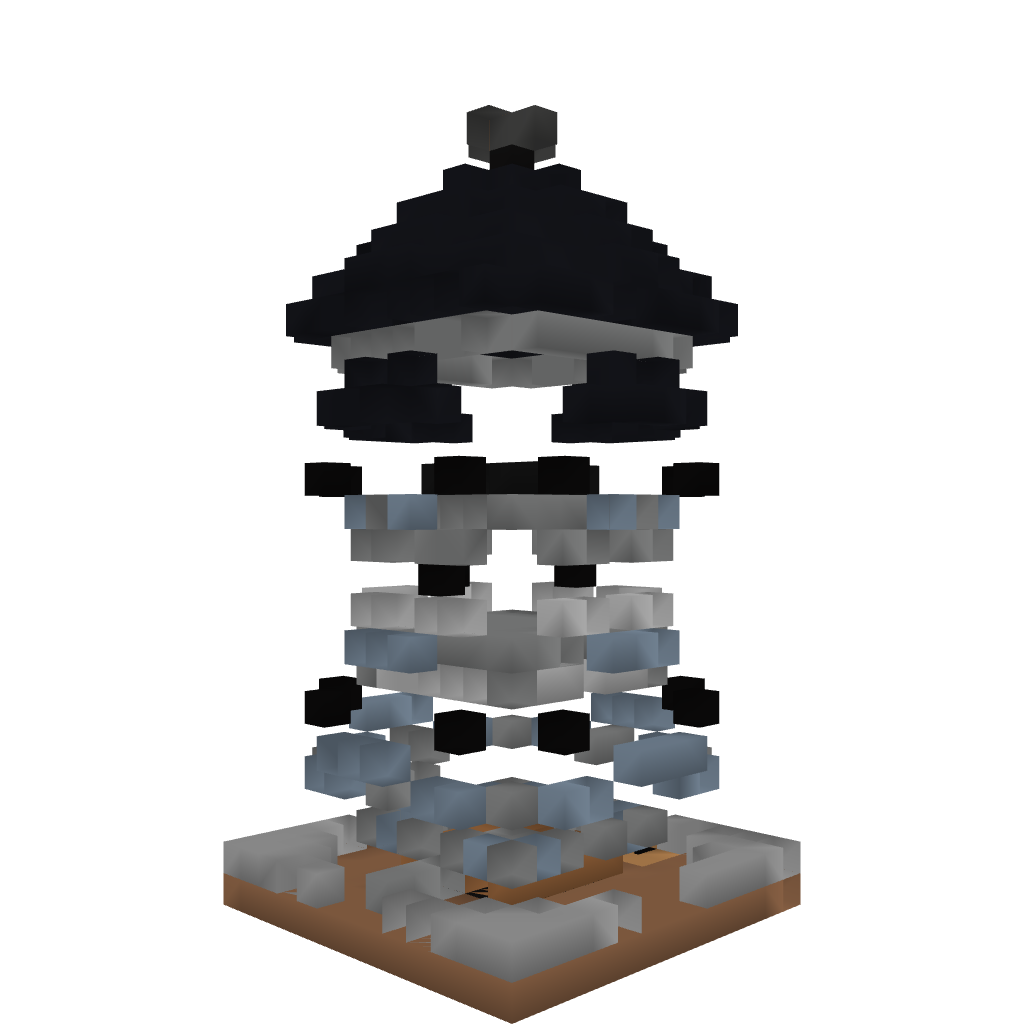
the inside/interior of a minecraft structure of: Medieval Stonebrick Watchtower